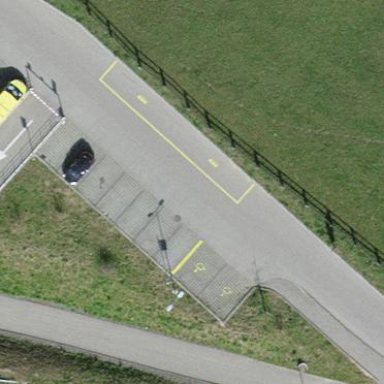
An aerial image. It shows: Parking space specifically designated for buses.